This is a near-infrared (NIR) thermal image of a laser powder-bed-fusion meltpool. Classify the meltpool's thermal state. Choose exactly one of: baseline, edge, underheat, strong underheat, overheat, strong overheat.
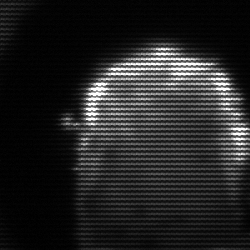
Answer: baseline